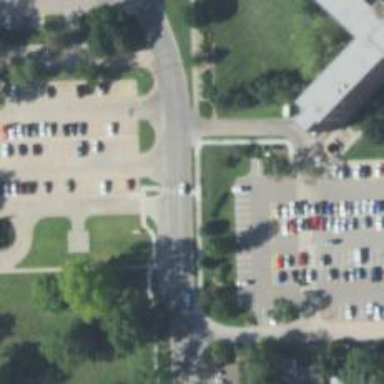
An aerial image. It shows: Footway along the road.